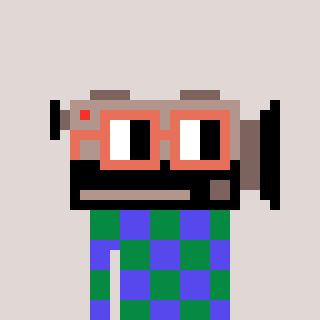
a pixel art character with square orange glasses, a camcorder-shaped head and a computerblue-colored body on a warm background